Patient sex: F
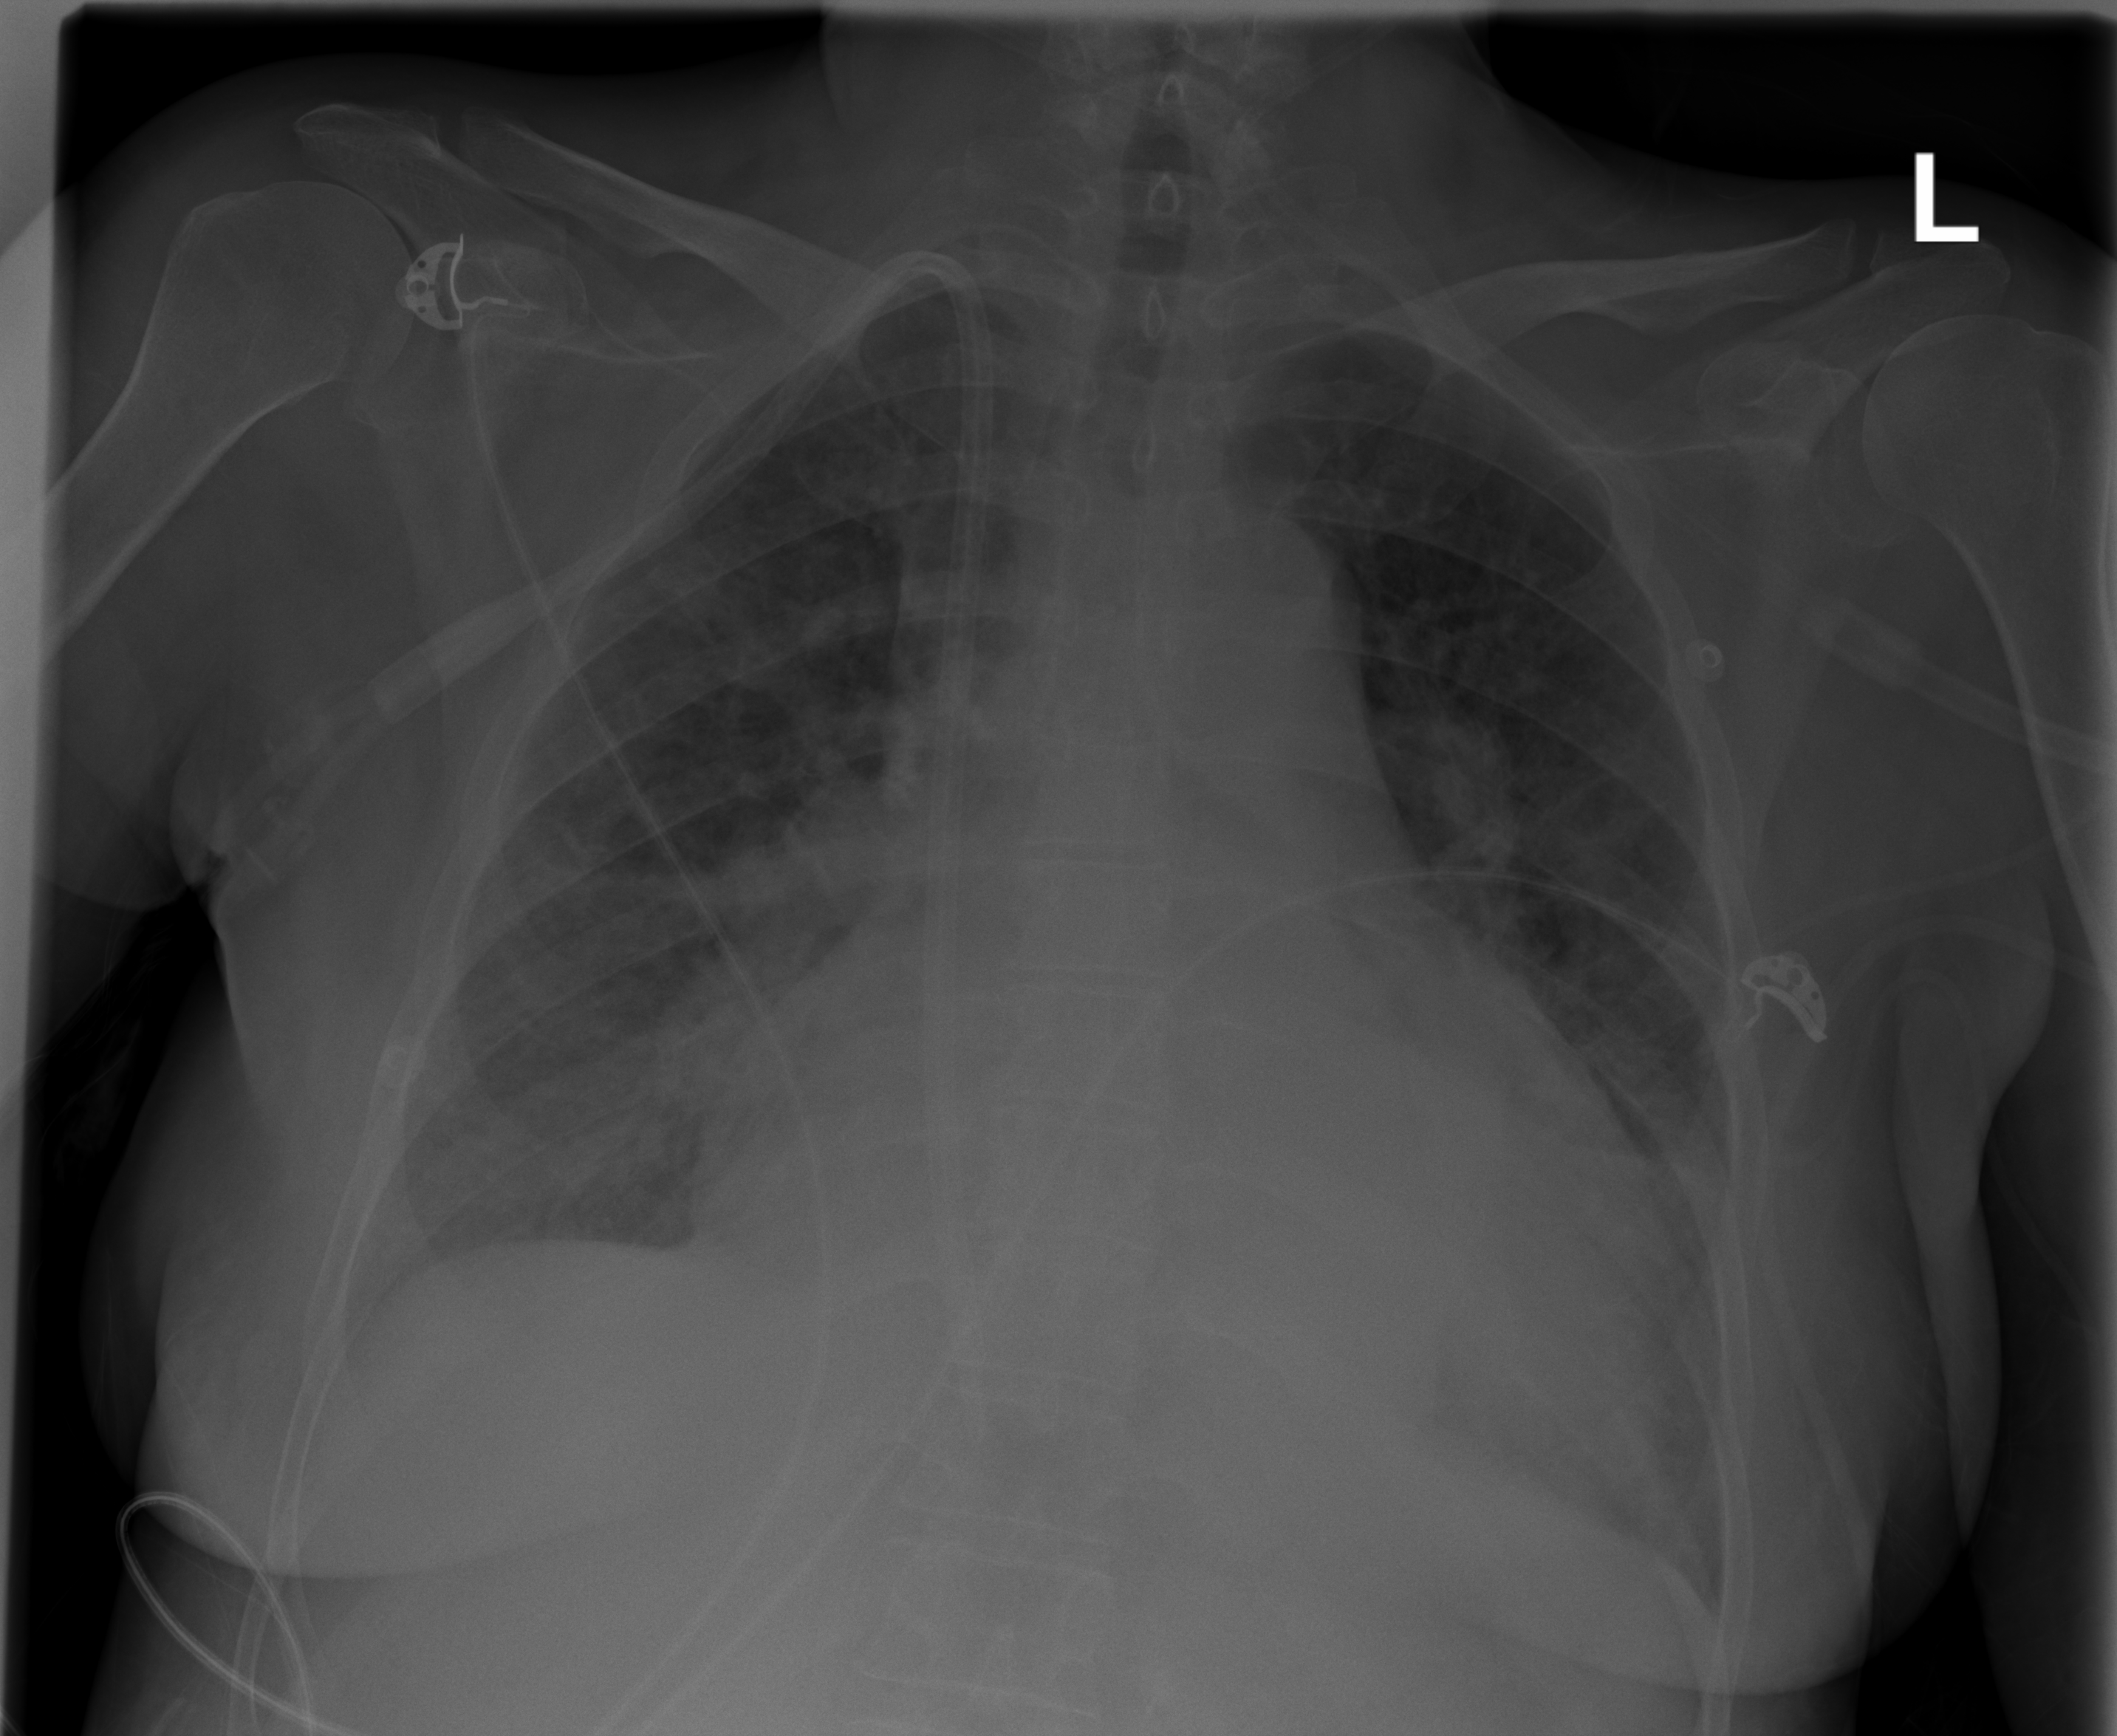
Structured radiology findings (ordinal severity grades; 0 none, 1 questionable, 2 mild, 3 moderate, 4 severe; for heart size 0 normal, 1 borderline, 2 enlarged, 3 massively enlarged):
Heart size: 3
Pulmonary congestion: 2
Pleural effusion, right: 0
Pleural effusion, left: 2
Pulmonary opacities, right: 2
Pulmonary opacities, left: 2
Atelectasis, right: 0
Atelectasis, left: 2